Interaction volume radius: 5 \u00c5
Interaction volume height: 10 \u00c5
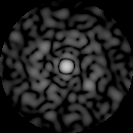
Disorder parameter: 0.8423